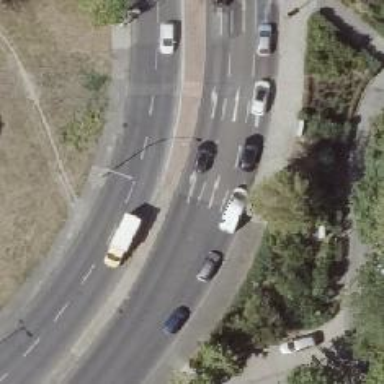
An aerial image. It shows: Primary link road with asphalt surface and lane markings.